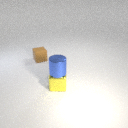
small blue metal cylinder above small yellow metal cube